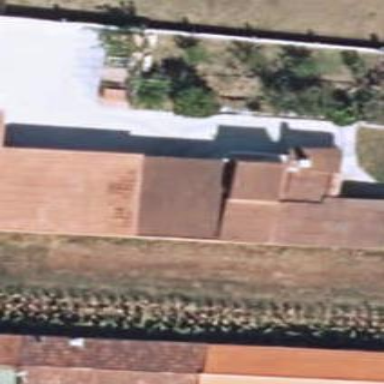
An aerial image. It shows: Simple and straightforward house.